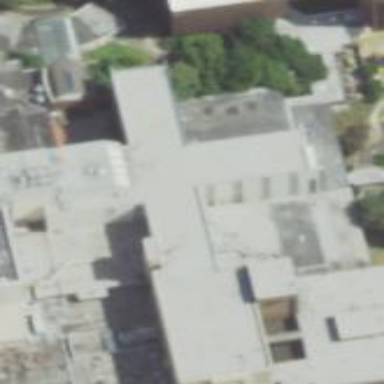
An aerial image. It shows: Part of building.